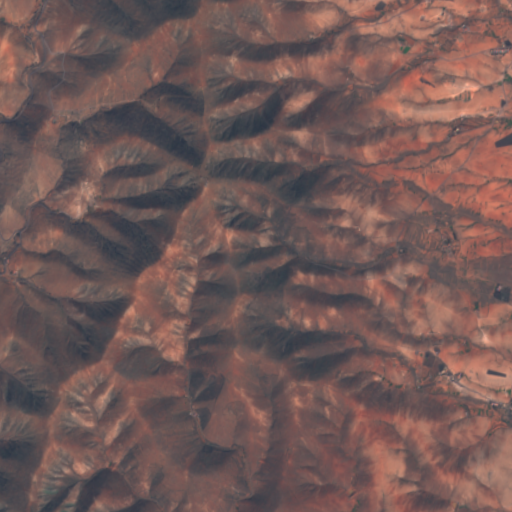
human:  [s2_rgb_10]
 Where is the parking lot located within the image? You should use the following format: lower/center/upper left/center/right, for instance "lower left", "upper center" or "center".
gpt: The parking lot is located in the upper left of the image.
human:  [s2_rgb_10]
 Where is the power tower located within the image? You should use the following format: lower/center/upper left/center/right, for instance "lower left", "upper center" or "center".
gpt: The power tower is located in the upper left of the image.
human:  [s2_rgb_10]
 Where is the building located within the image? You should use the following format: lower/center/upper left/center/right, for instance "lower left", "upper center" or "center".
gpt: There is no building in the image.